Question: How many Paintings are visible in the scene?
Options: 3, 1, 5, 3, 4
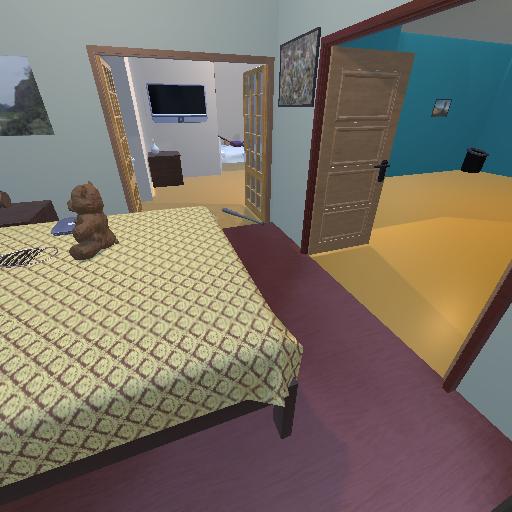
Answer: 3